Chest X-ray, AP view. Patient: 40 years old, sex M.
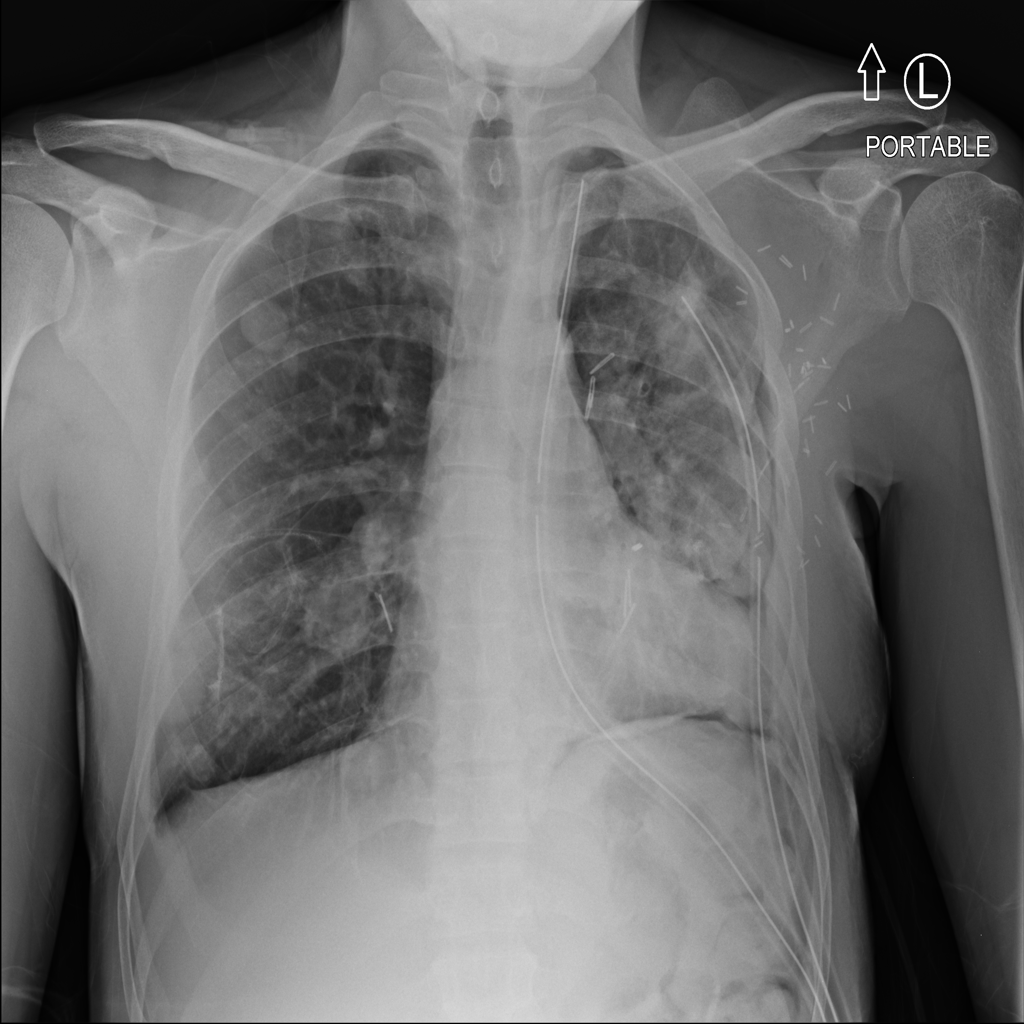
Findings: Mass, Nodule, Pneumothorax